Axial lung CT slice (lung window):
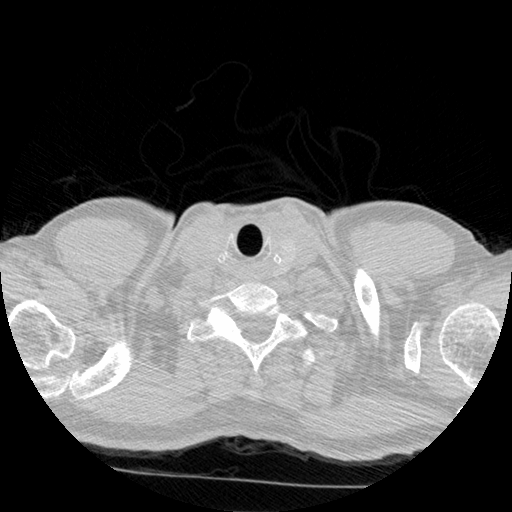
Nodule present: no